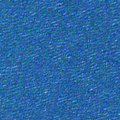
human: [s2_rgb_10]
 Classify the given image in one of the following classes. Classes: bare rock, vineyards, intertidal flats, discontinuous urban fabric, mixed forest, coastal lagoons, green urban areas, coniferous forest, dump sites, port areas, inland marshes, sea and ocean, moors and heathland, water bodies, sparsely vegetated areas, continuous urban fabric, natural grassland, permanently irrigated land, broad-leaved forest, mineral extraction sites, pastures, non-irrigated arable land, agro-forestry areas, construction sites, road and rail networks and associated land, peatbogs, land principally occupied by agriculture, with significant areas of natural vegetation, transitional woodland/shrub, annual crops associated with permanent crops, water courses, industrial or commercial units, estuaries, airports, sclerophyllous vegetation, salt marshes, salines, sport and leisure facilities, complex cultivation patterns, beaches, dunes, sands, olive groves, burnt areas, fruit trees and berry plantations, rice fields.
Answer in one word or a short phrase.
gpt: sea and ocean